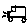
Label: car